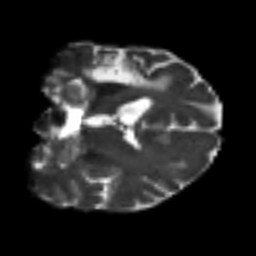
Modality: T2w
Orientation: coronal
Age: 39
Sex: female
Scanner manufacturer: siemens
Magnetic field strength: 3 T
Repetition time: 7.3 s
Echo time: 0.087 s